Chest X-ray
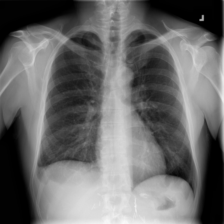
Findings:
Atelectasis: negative
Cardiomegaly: negative
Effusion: negative
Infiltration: negative
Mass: negative
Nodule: negative
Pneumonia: negative
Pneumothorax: negative
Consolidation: negative
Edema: negative
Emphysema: negative
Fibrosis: negative
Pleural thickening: negative
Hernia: negative